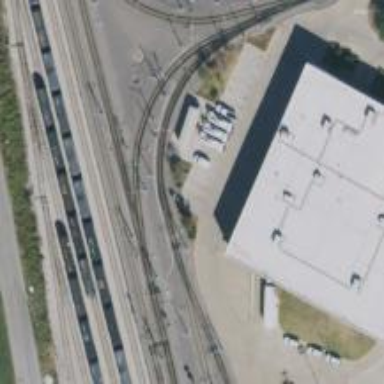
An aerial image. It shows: Light rail yard with electrified contact lines.